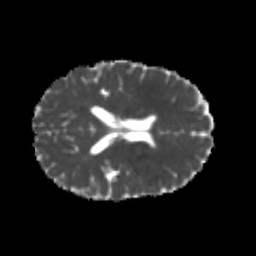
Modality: MD
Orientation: axial
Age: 23
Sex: female
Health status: healthy
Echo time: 0.074 s